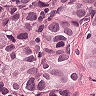
Metastatic tissue present: yes